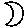
Label: moon